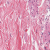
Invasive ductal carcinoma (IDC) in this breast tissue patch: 0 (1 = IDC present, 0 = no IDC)